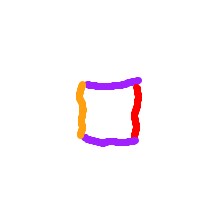
Shape: square